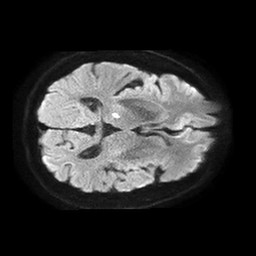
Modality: TRACE
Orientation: axial
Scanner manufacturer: philips
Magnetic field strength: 1.5 T
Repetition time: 4.6 s
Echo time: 0.08517 s